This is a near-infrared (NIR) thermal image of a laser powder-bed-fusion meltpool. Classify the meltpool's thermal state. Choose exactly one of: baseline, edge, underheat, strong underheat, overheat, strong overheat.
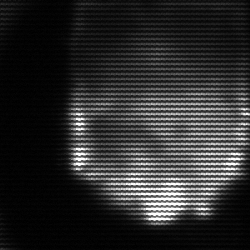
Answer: edge